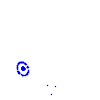
Particle: pion